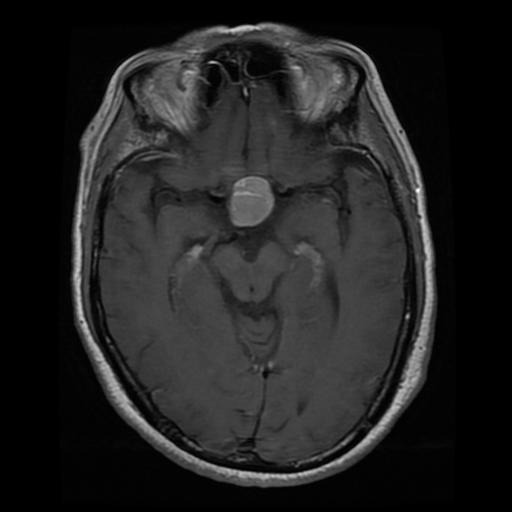
Label: pituitary